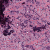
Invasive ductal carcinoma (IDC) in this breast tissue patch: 1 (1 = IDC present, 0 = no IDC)